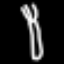
Label: fork